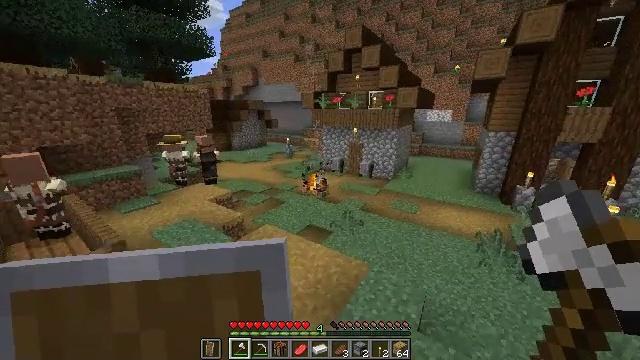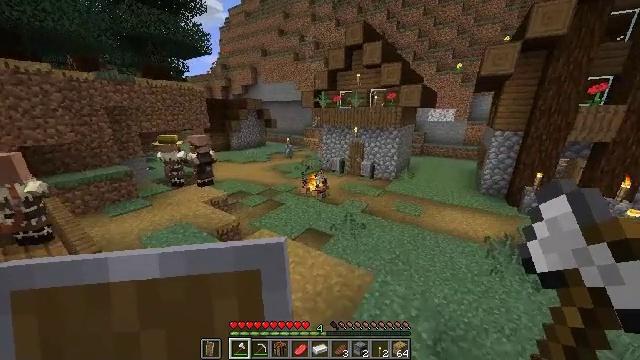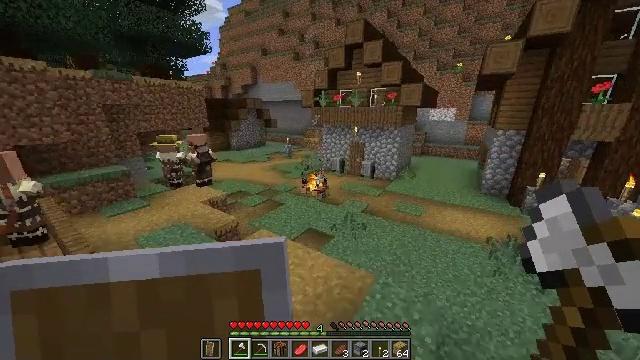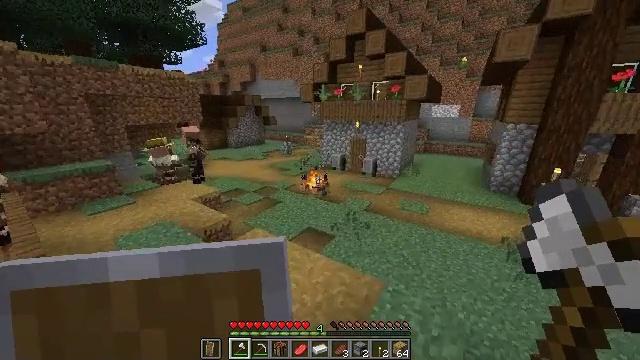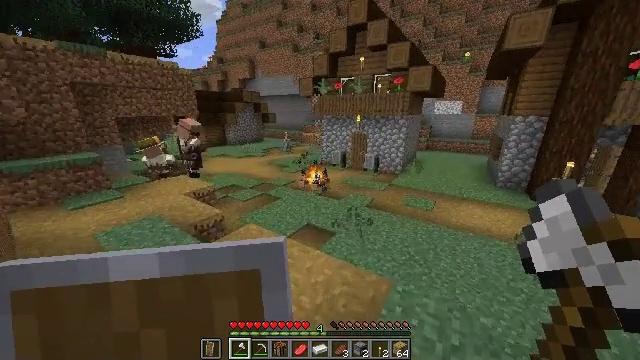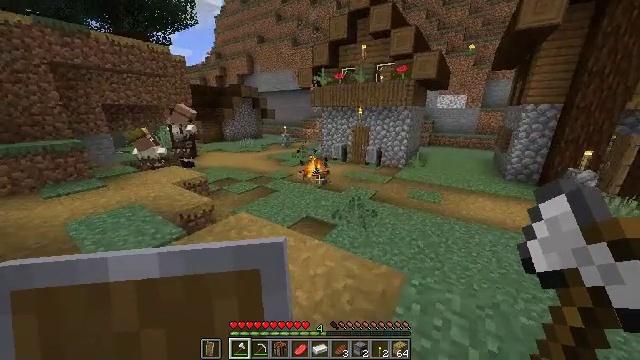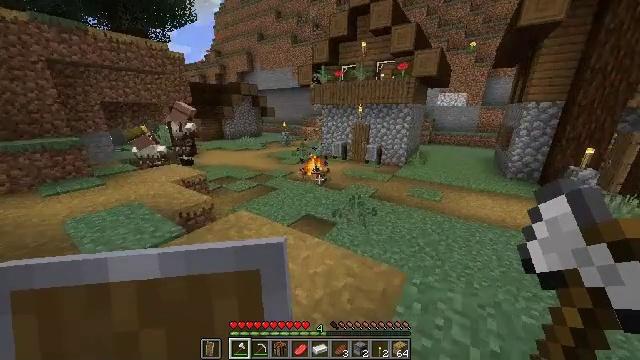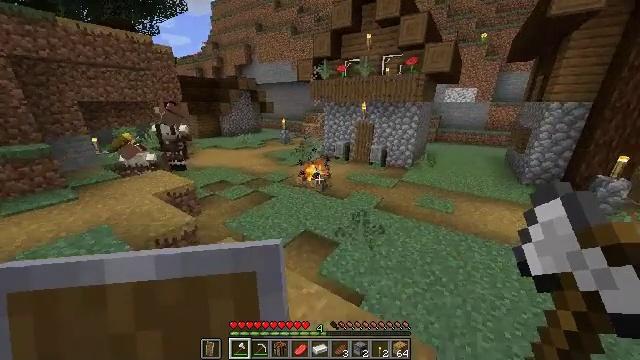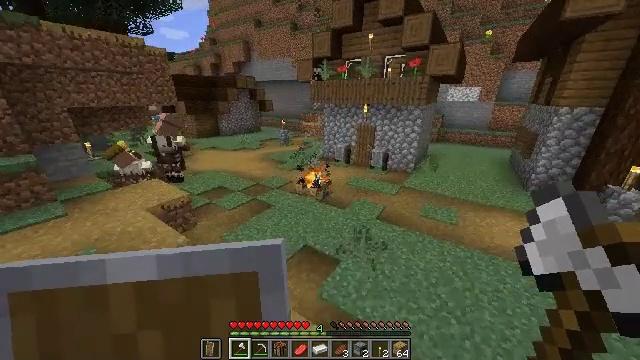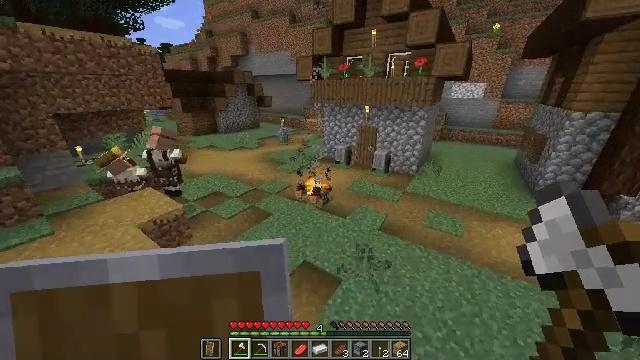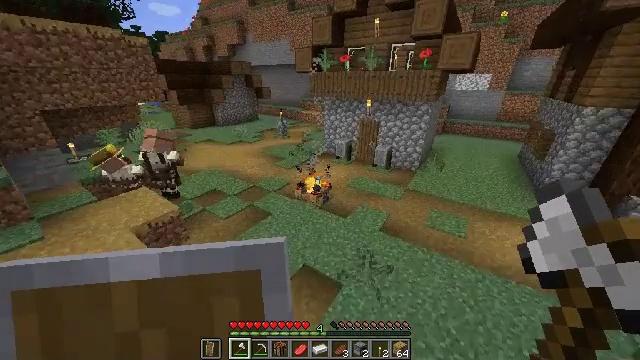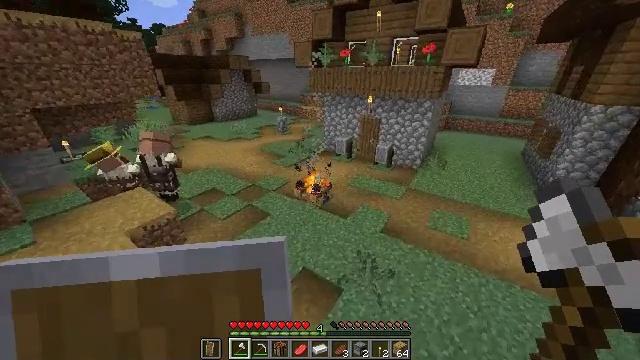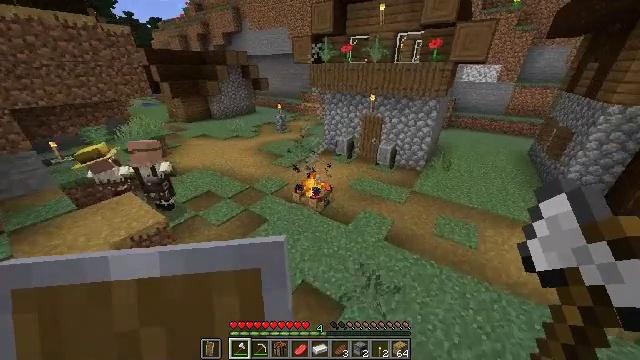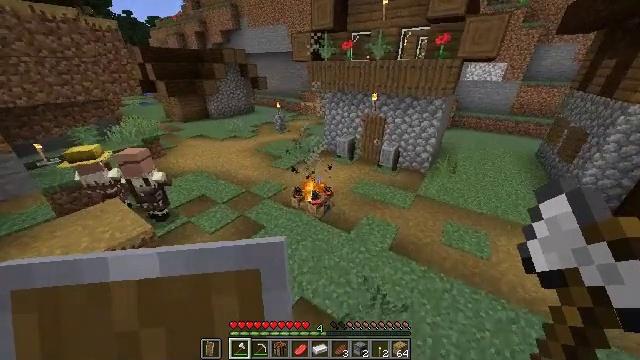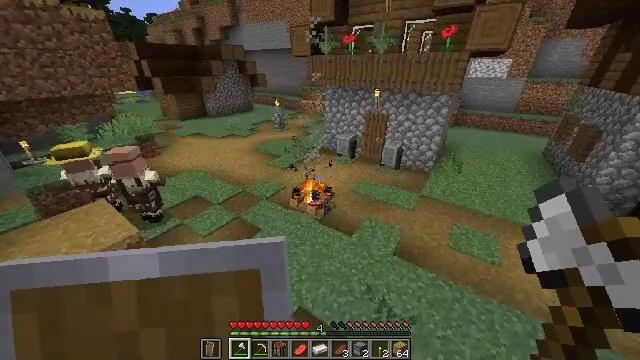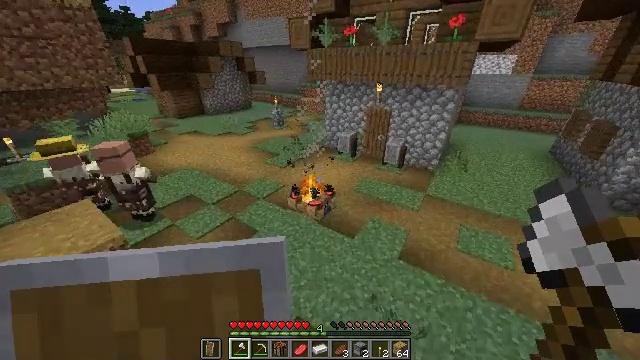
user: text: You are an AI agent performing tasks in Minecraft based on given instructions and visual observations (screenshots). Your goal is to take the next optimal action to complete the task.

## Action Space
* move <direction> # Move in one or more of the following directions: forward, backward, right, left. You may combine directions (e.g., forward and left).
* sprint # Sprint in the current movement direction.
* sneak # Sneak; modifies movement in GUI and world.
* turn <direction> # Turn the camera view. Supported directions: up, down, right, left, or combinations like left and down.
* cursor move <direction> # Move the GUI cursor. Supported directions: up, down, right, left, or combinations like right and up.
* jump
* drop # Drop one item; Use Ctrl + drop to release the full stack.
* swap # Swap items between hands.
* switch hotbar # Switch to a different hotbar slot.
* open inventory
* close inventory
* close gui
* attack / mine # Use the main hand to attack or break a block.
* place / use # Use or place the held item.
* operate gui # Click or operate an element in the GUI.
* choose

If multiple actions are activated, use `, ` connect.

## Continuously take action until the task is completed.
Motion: motion action
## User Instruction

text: Retrieve the blue bed from the ground.
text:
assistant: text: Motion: move forward, sprint, jump
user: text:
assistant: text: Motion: move forward, sprint, jump
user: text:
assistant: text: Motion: move forward, sprint, jump
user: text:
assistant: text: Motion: move forward, sprint, jump
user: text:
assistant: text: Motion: move forward, sprint, jump
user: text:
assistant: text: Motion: move forward, sprint, jump
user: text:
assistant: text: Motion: move forward, sprint, turn down, jump
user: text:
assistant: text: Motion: move forward, sprint, turn down, jump
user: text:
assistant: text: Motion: move forward, sprint, turn down, jump
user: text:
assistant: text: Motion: move forward, sprint, turn down, jump
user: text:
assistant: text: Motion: move forward, sprint, turn down, jump
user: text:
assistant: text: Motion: move forward, sprint, turn down, jump
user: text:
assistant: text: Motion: move forward, sprint, jump
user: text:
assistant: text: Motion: move forward, sprint, jump
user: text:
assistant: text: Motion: move forward, sprint
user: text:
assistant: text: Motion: move forward, sprint
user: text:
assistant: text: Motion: move forward, sprint
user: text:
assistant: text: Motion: move forward, sprint
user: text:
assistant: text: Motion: move forward, sprint
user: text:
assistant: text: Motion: move forward, sprint
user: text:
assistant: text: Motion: move forward, sprint
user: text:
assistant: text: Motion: move forward, sprint
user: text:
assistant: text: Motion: move forward
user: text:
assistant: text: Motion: move forward
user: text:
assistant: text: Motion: no_op
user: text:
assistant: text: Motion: no_op
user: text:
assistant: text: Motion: turn down
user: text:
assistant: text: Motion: turn down
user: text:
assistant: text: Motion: no_op
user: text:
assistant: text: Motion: no_op